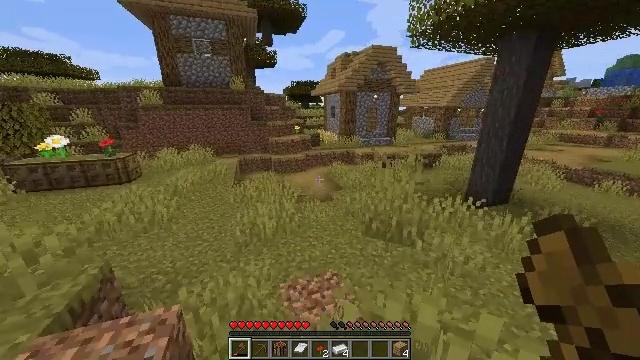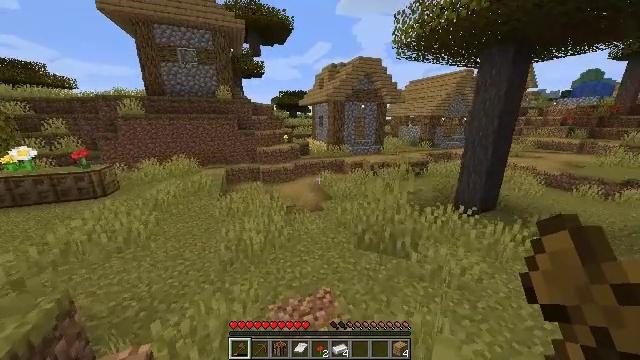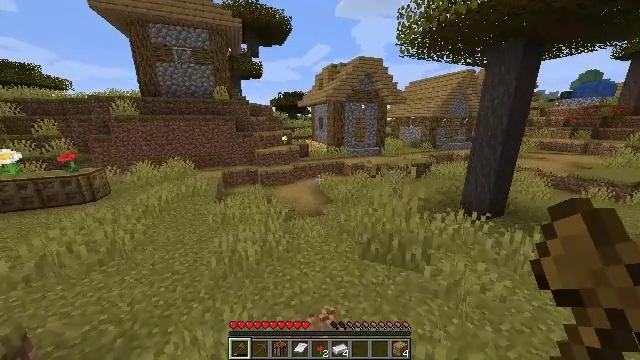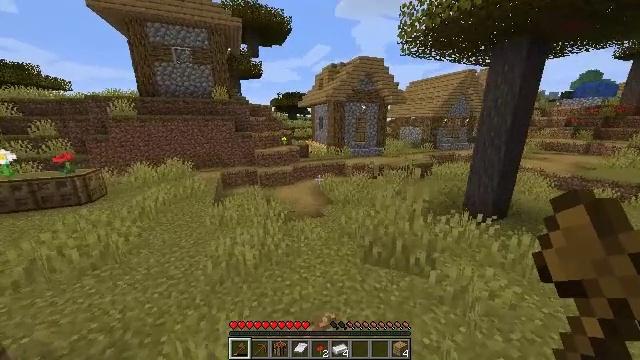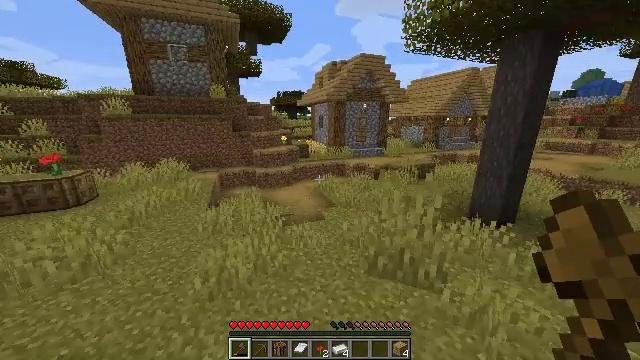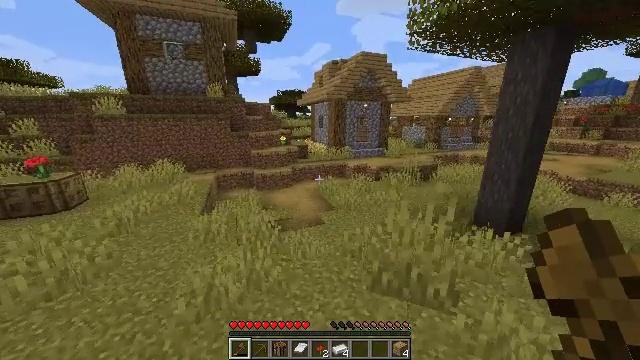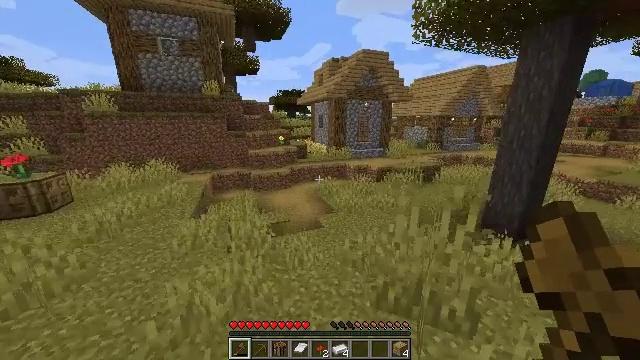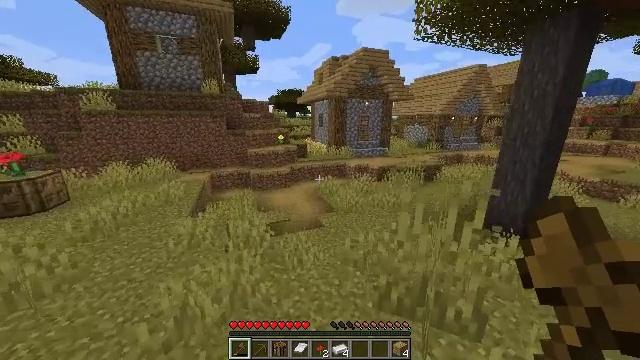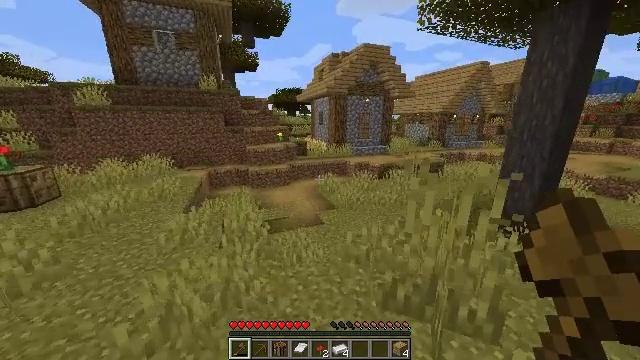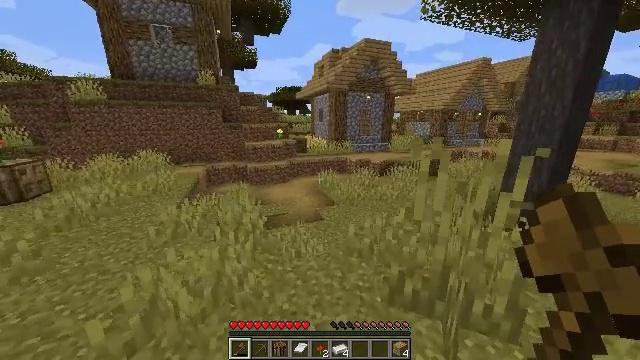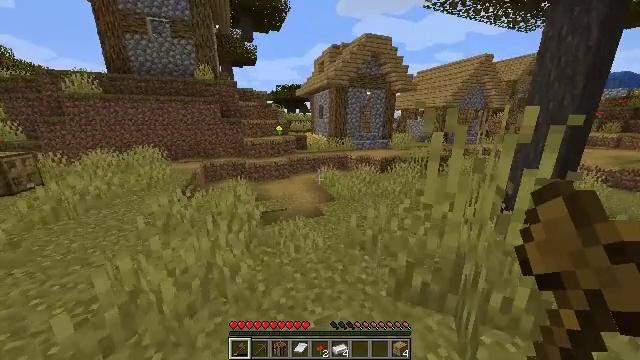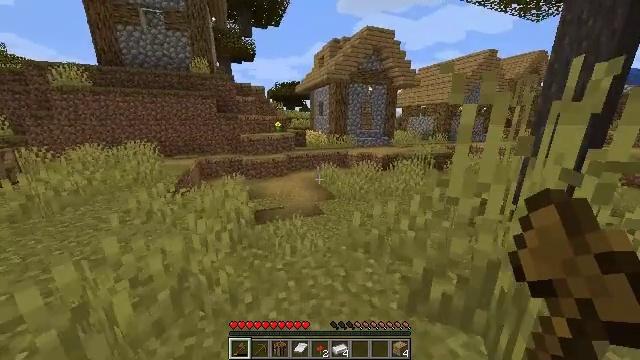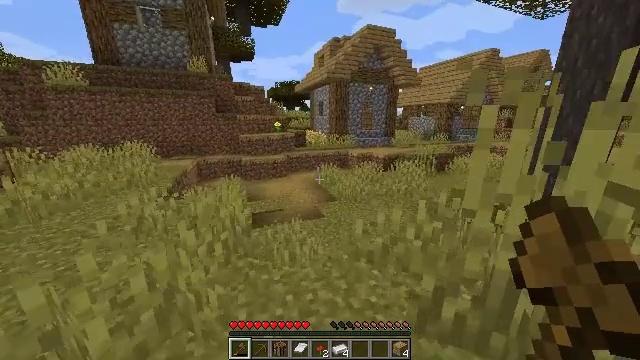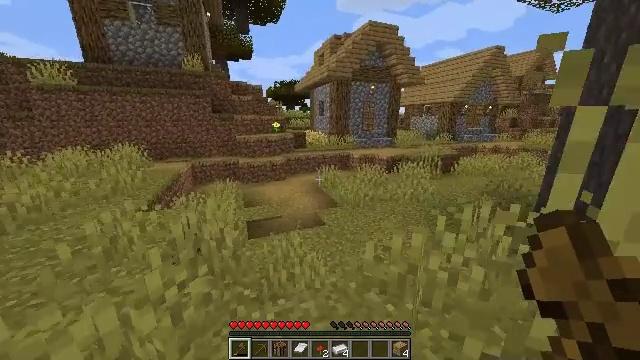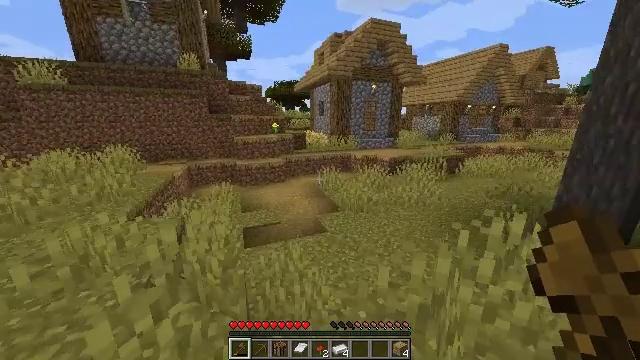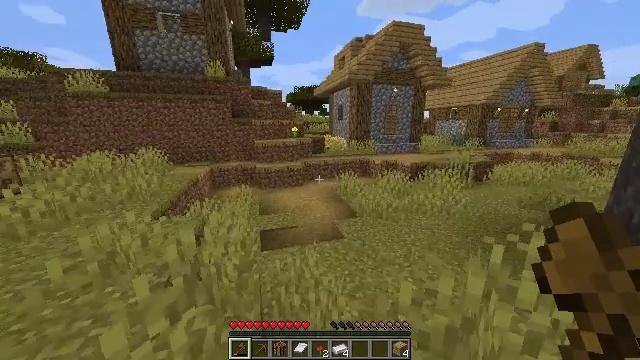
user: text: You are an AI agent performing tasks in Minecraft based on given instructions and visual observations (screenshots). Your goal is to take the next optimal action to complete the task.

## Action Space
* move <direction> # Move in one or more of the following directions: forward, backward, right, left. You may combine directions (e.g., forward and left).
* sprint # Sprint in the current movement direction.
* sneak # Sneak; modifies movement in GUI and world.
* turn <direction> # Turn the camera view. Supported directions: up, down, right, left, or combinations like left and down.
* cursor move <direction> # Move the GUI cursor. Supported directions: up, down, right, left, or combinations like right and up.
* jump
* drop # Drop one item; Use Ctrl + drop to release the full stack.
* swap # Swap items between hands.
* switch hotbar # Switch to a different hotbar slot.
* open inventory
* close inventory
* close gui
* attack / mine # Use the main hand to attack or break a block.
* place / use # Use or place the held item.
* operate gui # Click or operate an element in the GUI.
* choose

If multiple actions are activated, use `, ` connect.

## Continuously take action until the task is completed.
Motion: motion action
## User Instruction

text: Craft some bread.
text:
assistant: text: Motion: move forward, turn right and up
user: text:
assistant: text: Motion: move forward
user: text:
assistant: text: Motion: move forward
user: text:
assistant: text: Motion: move forward
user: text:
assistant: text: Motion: move forward
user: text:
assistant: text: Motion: move forward
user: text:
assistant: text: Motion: move forward
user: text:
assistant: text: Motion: move forward
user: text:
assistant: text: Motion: move forward
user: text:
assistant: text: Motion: move forward
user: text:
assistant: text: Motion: move forward
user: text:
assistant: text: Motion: move forward
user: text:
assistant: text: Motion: move forward
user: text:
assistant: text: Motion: move forward
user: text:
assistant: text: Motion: move forward, turn left and up
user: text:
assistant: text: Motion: move forward, turn left and down
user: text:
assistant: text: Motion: move forward, turn left and down
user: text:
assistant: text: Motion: move forward, turn left
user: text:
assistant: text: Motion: move forward
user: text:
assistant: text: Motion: move forward
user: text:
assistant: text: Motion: move forward and move right
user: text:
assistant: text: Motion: move forward and move right, turn right
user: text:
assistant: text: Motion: move forward and move right, turn right and up
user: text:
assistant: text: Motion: move forward and move right, turn right and up
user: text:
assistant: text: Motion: move forward and move right, turn right and up
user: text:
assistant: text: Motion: move forward and move right, turn right and up
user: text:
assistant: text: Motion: move forward, turn right
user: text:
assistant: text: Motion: move forward, sprint
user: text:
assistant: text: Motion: move forward, sprint
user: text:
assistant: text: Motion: move forward, sprint